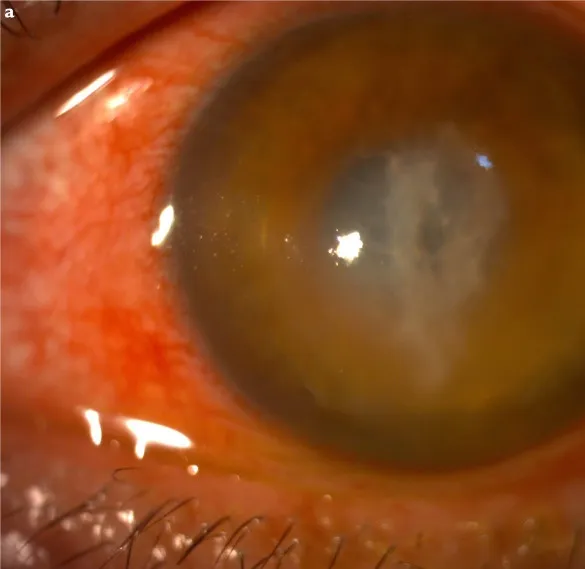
(a) Biyomicroscopic image of Case 1, left cornea edema in healing period with scarring.
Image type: ophthalmic_imaging (slit_lamp_photograph)